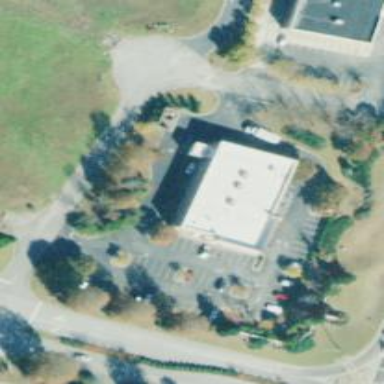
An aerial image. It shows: Pharmacy providing healthcare services.